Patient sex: M
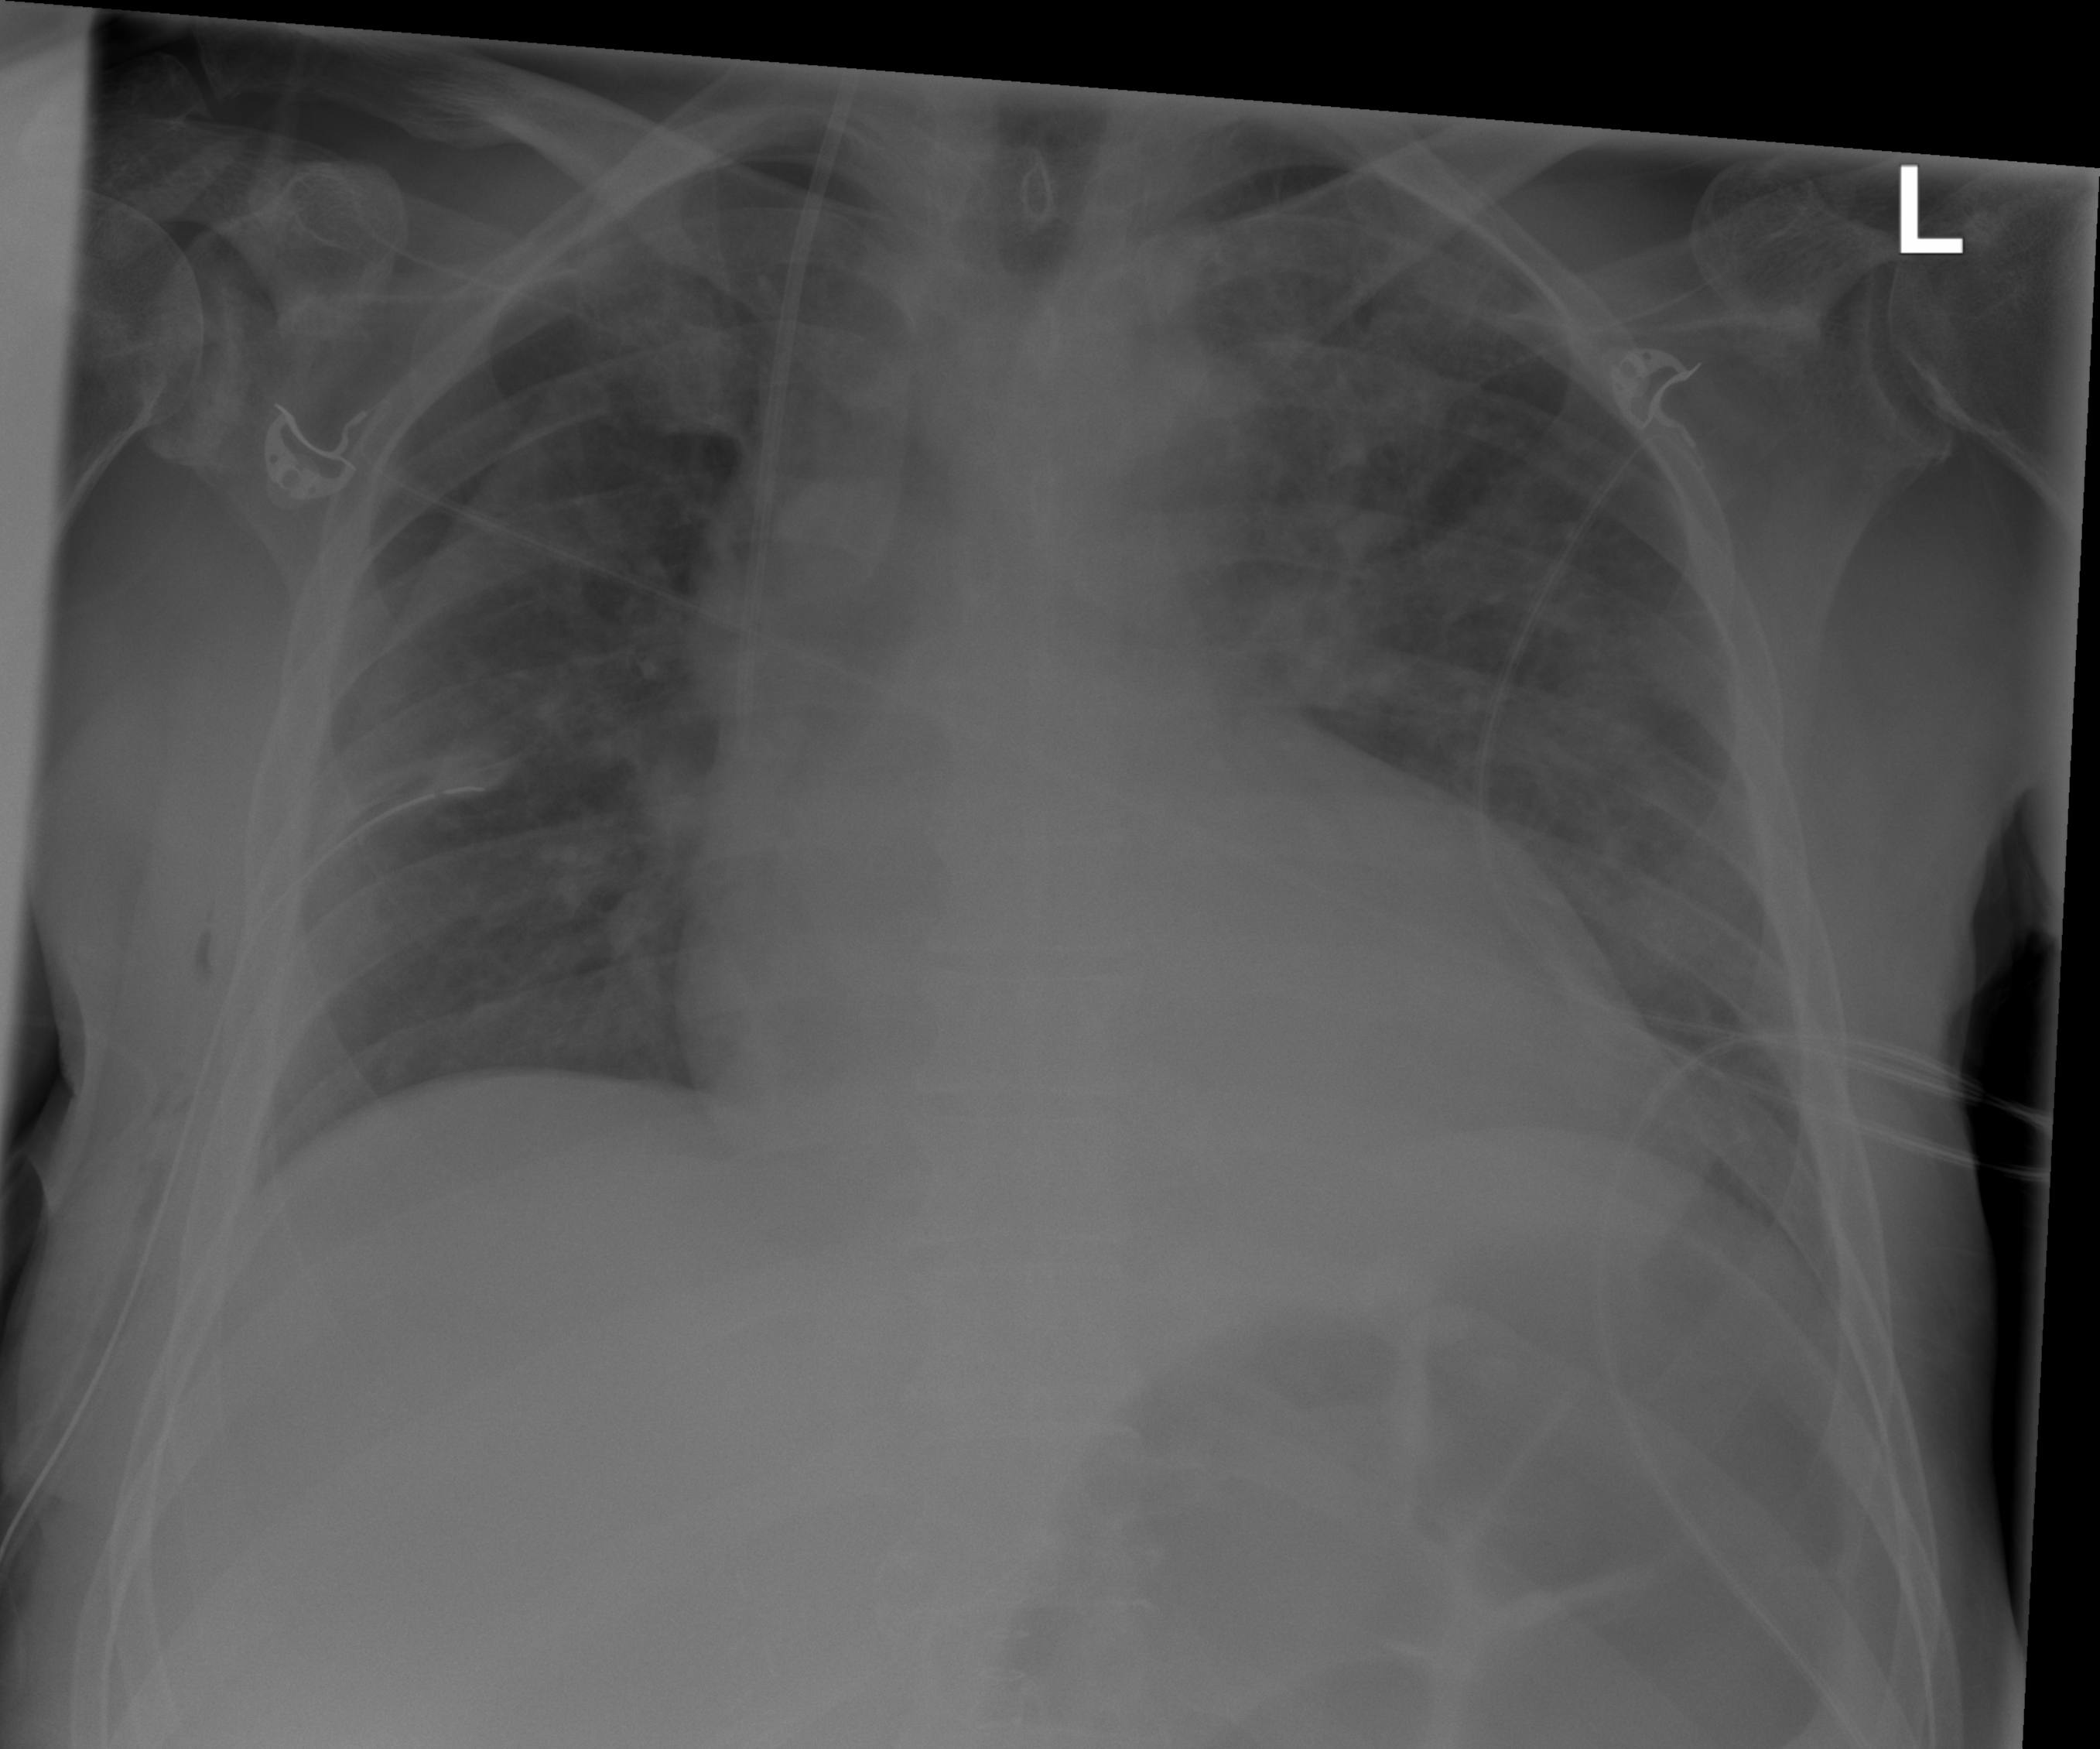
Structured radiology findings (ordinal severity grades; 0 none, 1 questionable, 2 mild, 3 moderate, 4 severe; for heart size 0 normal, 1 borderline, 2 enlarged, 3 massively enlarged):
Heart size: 2
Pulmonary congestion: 2
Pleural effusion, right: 0
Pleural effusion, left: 0
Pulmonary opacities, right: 0
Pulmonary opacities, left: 2
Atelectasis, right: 2
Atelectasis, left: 0